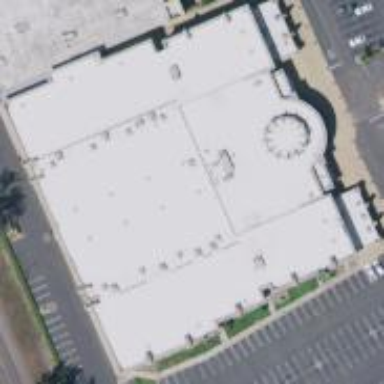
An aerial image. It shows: Cinema building.